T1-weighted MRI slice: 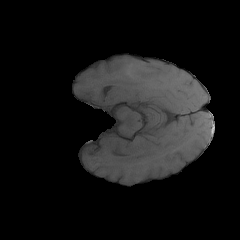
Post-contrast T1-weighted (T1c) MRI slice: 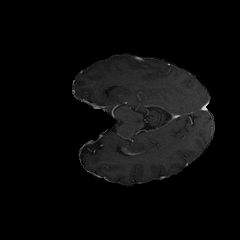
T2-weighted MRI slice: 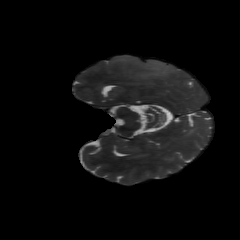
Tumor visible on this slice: yes